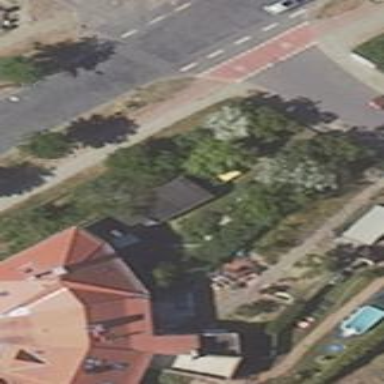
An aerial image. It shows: Terrace building.